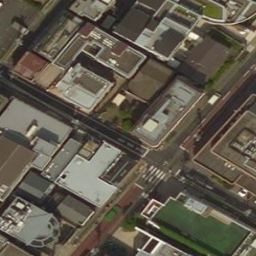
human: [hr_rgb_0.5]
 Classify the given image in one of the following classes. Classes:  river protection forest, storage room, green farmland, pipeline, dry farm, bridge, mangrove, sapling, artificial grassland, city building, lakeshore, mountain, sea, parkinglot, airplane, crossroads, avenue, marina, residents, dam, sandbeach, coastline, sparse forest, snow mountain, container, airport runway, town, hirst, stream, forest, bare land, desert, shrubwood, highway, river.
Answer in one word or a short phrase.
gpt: city building